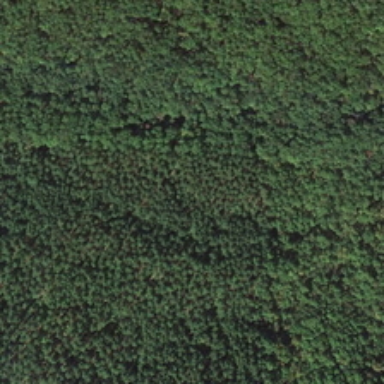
Many green trees form a piece of forest .